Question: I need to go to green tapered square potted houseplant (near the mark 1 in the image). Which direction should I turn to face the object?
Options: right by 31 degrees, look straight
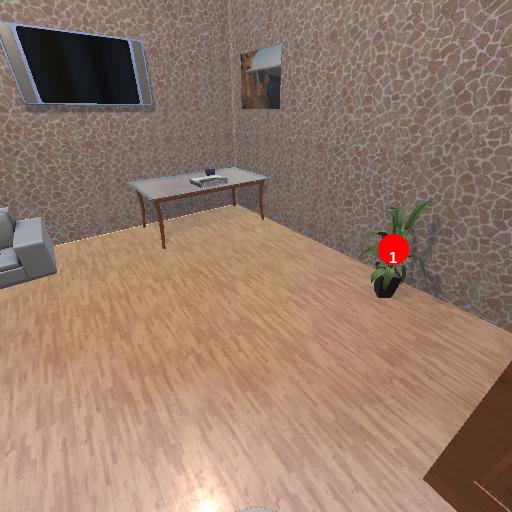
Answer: right by 31 degrees